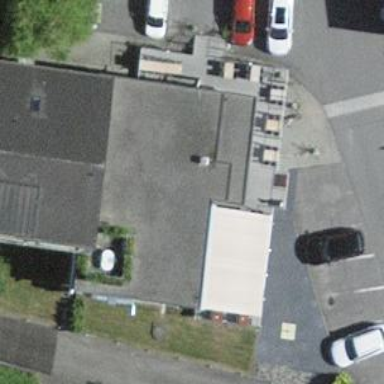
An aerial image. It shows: Outdoor seating area for leisure.